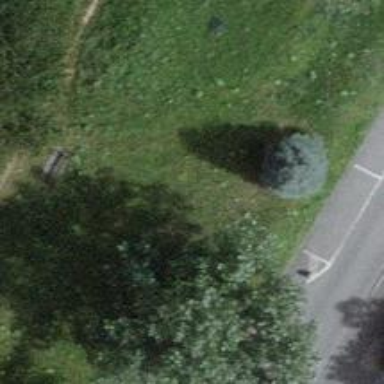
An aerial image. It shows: Bench.